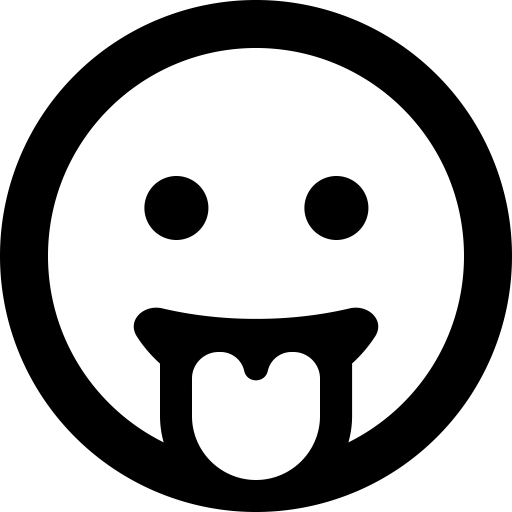
Tags: icon, FontAwesome, fa-icon, outline, face, grin, tongue